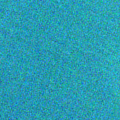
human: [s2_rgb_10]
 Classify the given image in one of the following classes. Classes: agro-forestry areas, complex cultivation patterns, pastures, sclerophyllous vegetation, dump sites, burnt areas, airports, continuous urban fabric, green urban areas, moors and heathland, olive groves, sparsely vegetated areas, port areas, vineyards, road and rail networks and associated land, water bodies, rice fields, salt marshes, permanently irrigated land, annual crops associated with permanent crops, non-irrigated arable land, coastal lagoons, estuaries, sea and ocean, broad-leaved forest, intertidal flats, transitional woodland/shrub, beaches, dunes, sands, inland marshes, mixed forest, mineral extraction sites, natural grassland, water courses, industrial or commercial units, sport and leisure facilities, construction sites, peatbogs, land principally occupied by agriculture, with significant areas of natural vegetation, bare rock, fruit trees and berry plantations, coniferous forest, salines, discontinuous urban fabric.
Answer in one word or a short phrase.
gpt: sea and ocean